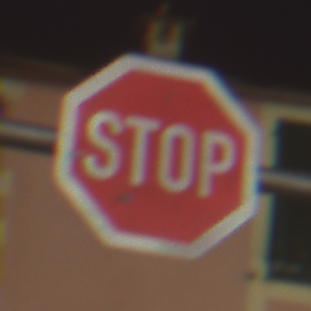
Verkehrszeichen: Stop
Umgebung: Outdoor, Urban
Tageszeit: Night
Wetter: PartlyCloudy
Licht: Artificial
Jahreszeit: NotSpecified
Kontrast: HighContrast